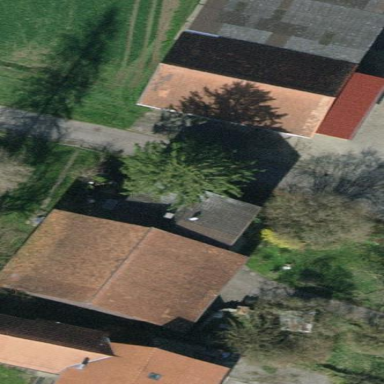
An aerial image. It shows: Detached building with tile roof.